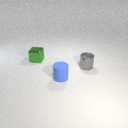
small gray metal cylinder behind small blue rubber cylinder